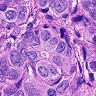
Metastatic tissue present: yes